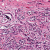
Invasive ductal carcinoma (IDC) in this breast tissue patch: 0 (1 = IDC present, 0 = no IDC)